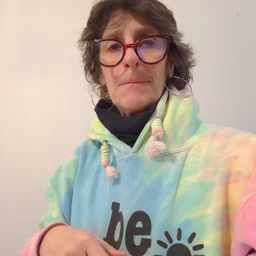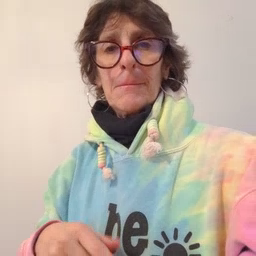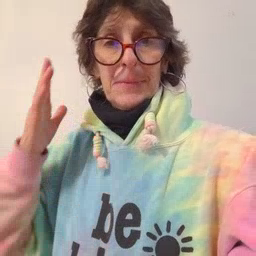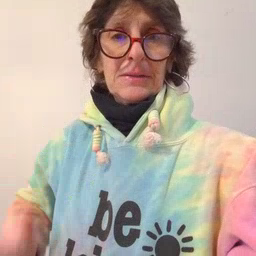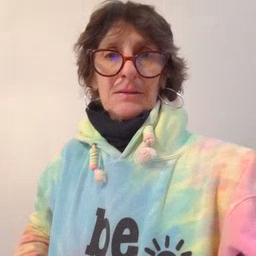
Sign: beside